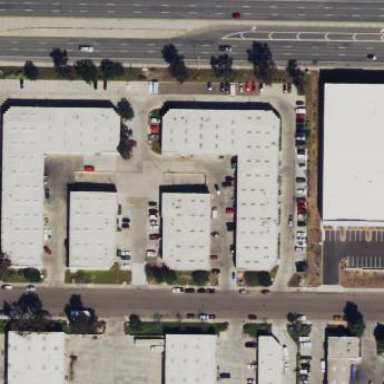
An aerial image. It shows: Industrial building.